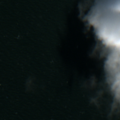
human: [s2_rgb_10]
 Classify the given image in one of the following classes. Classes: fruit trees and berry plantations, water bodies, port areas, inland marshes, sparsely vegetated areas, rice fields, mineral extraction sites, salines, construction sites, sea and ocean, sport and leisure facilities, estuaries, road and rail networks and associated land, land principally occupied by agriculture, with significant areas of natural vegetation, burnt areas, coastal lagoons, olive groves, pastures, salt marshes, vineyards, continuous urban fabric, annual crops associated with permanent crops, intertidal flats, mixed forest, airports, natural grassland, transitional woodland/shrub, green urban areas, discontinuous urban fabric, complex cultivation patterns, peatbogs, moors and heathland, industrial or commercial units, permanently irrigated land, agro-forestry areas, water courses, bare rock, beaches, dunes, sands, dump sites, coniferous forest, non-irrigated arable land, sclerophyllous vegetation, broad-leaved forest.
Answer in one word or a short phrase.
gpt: sea and ocean